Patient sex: M
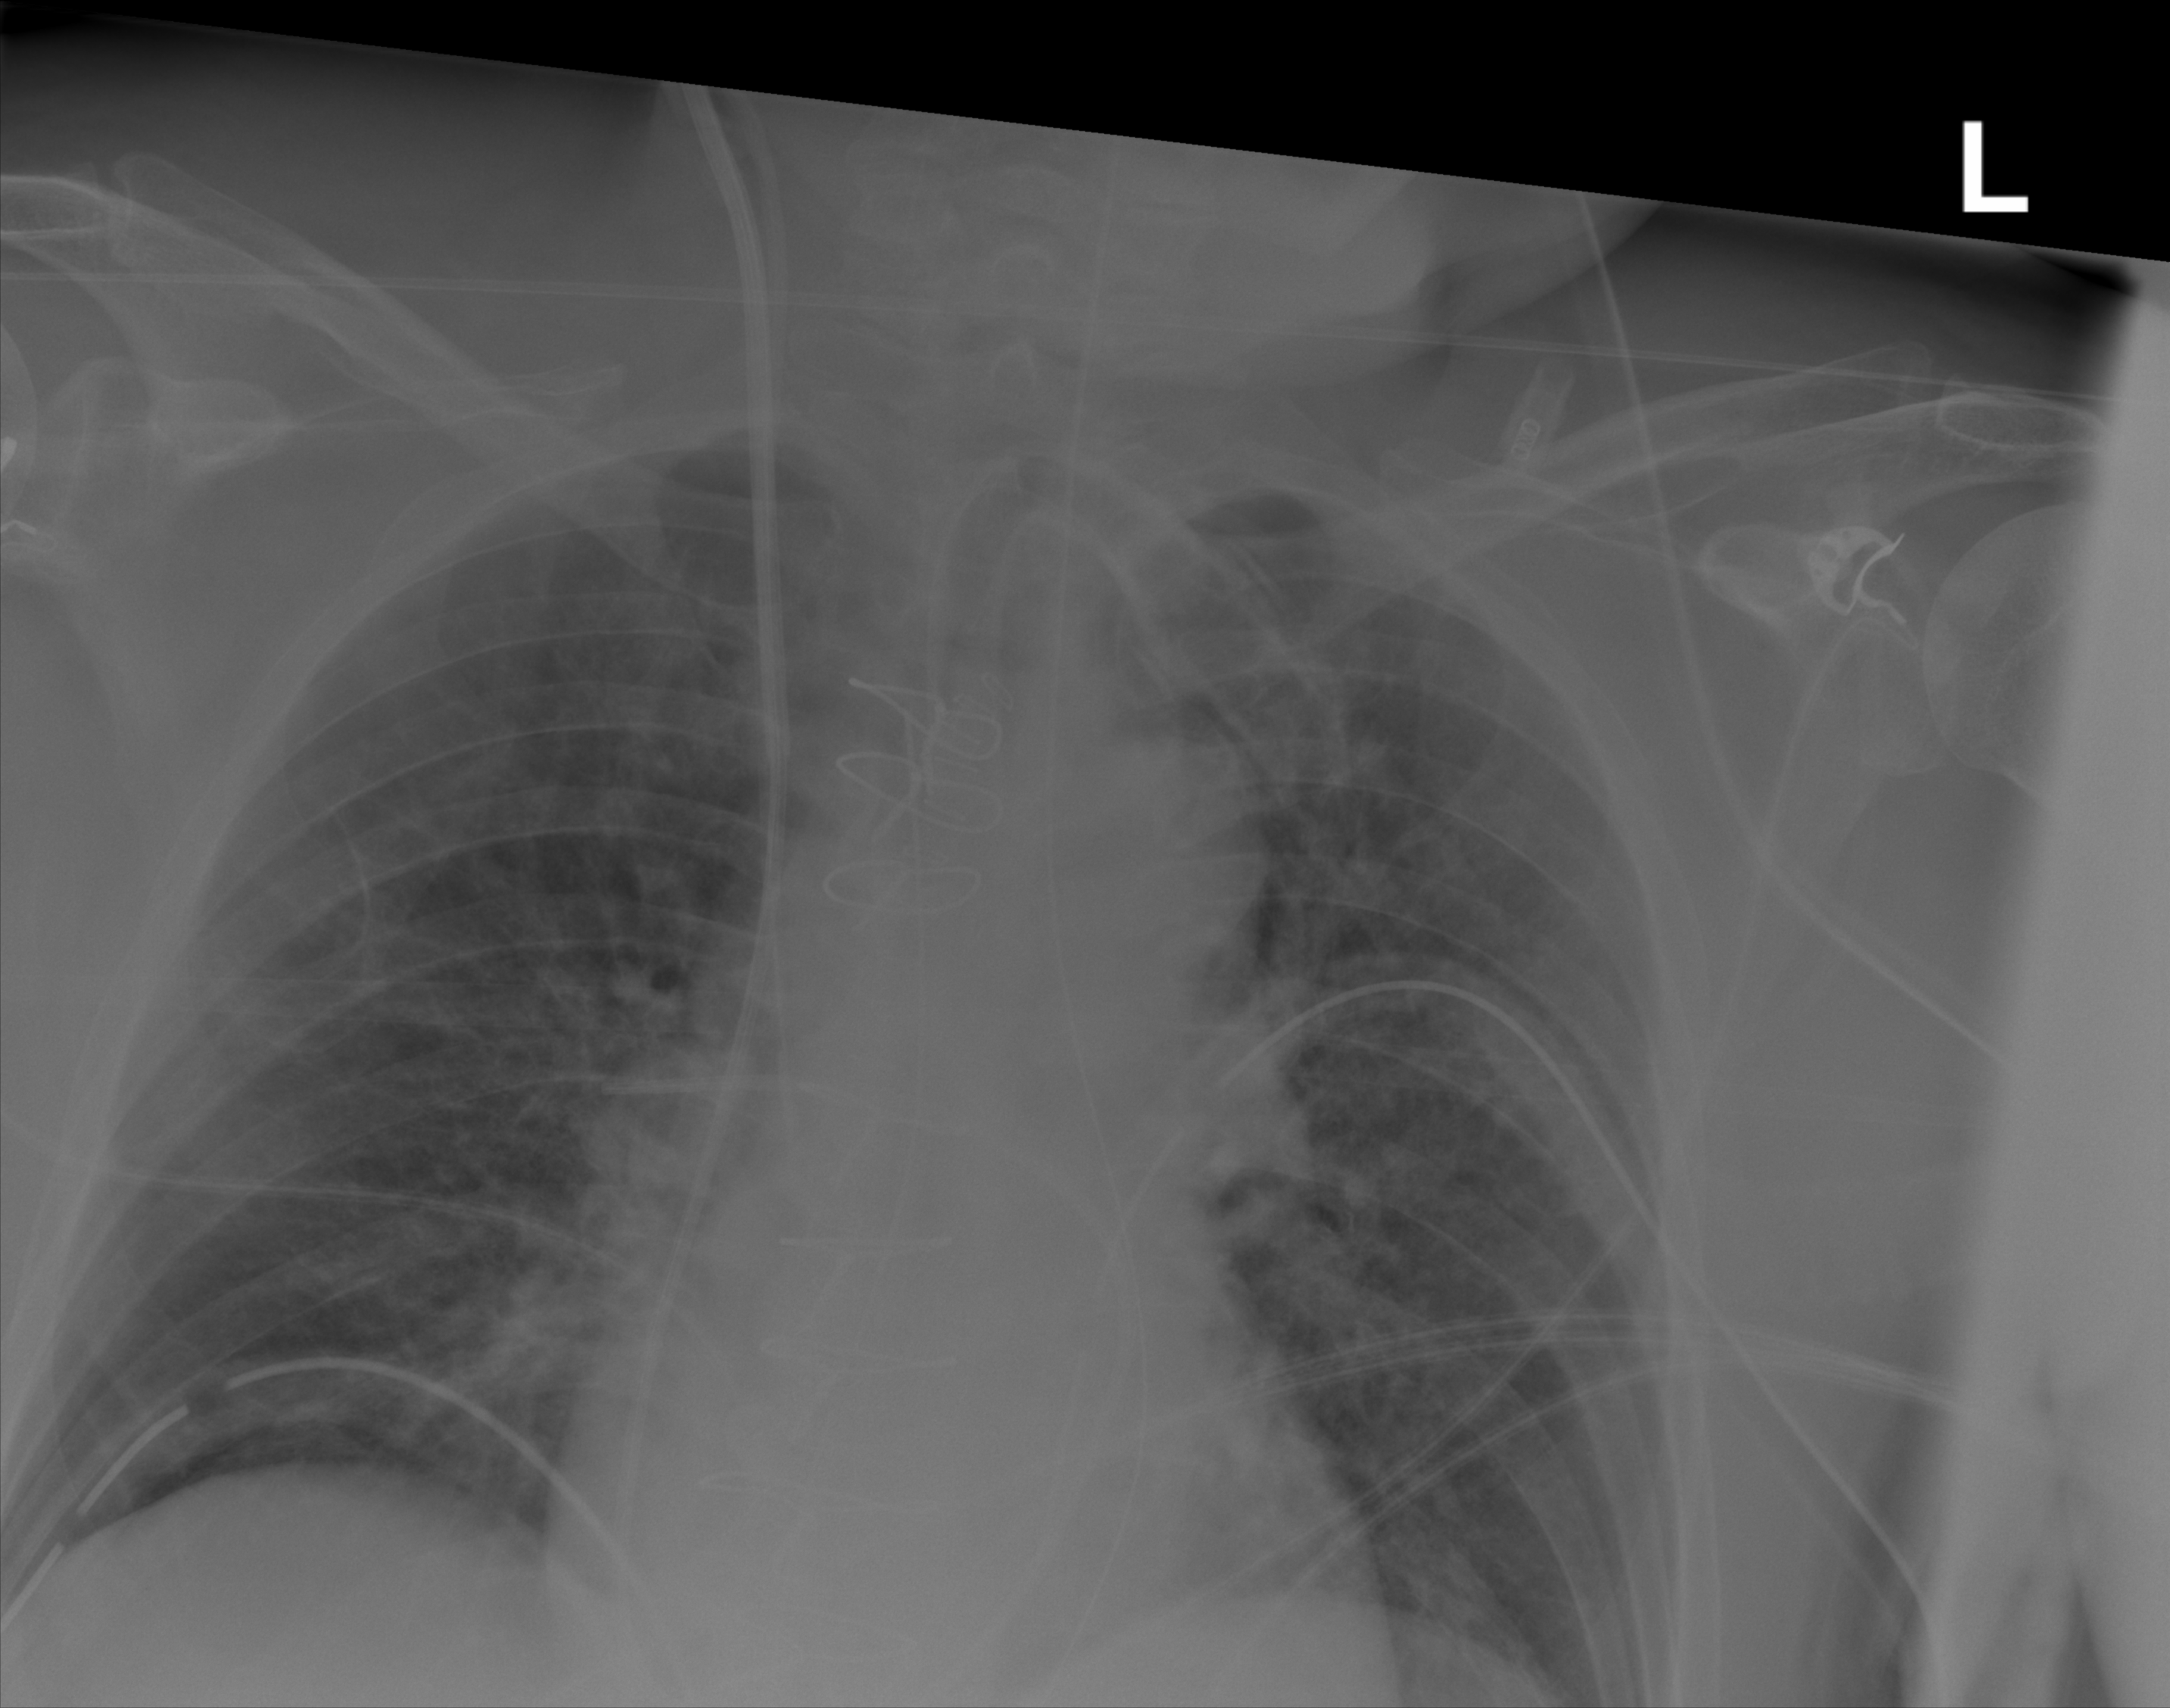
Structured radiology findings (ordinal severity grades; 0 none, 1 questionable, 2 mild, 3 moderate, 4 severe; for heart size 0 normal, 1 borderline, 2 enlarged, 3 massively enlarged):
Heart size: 2
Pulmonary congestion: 2
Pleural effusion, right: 0
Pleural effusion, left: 0
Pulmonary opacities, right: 2
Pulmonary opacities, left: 2
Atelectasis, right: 2
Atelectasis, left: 0